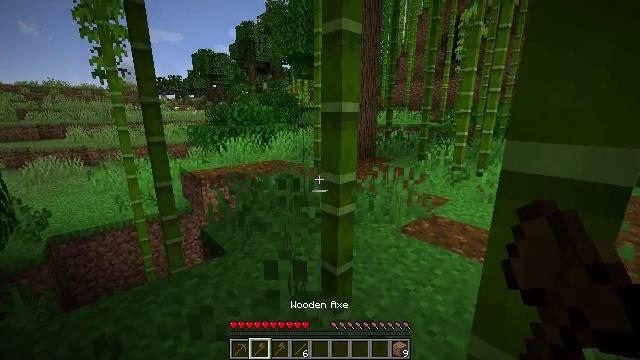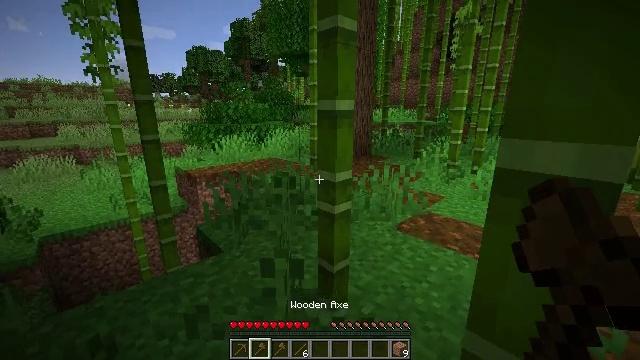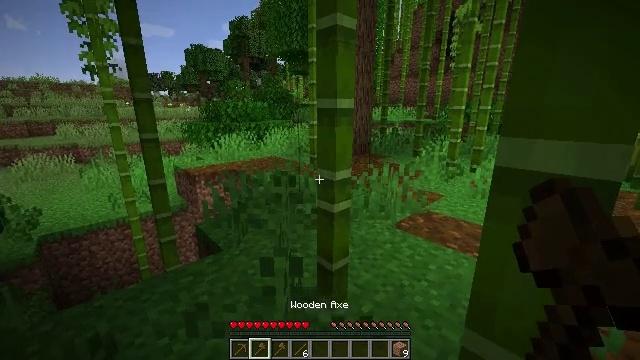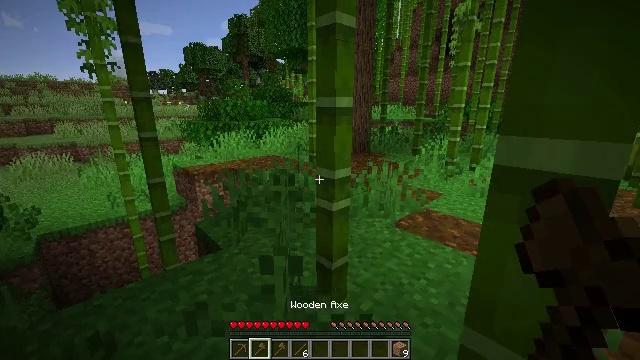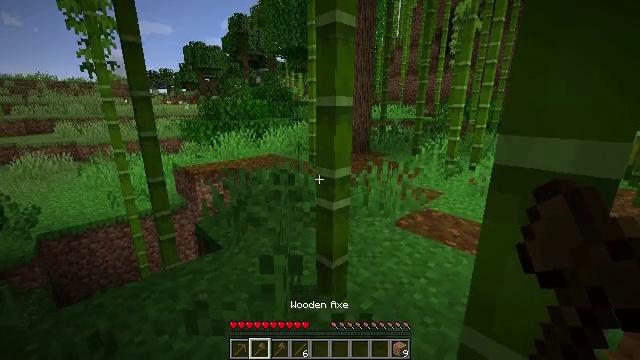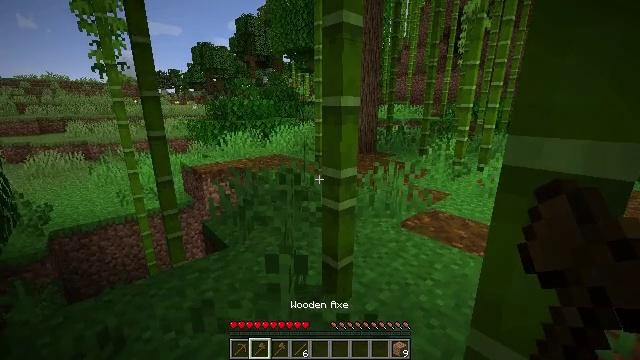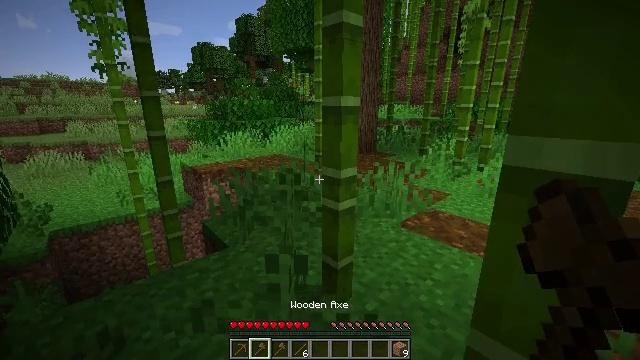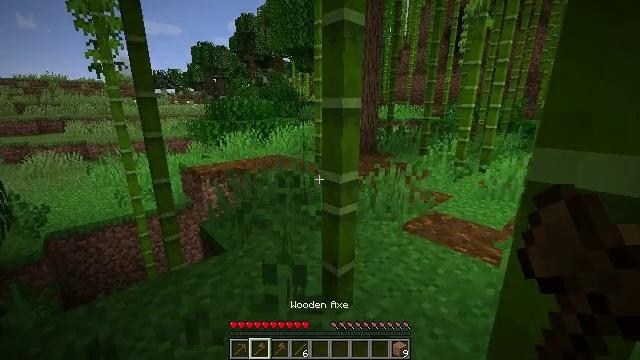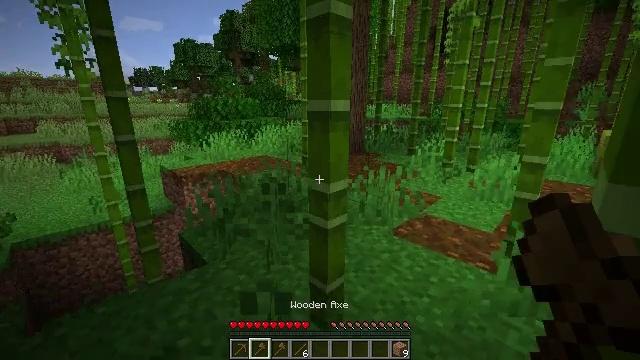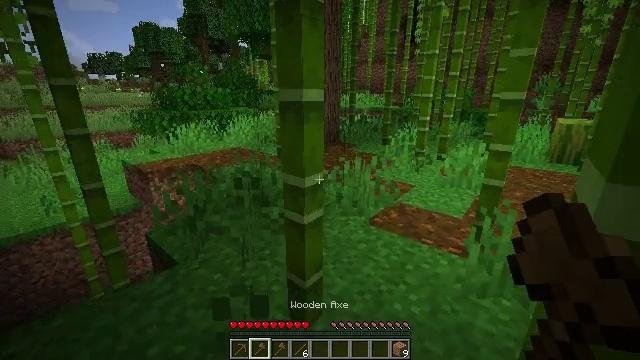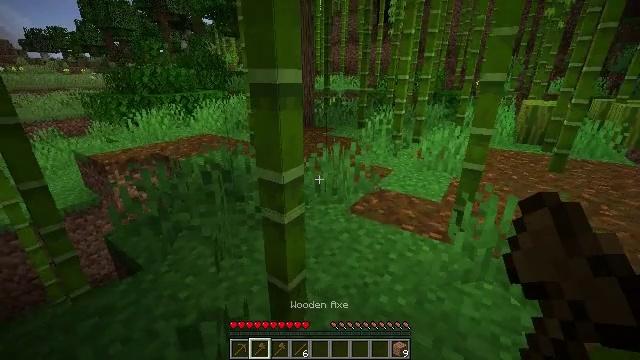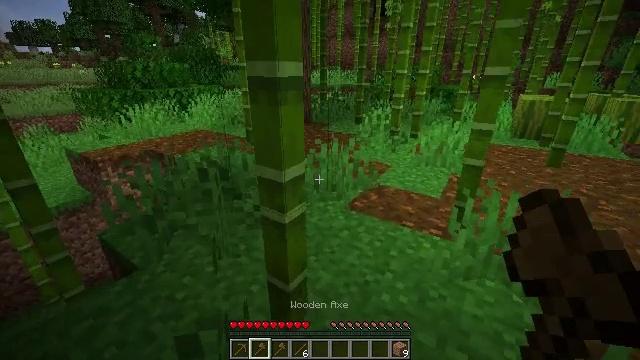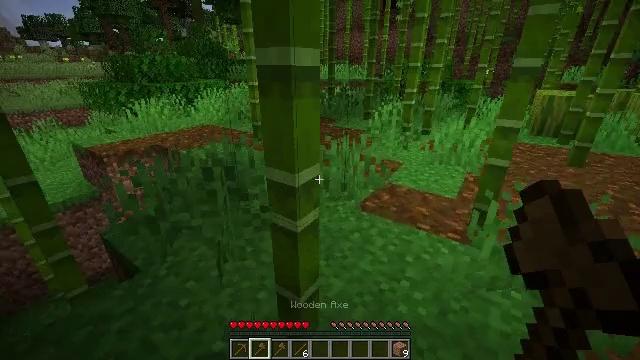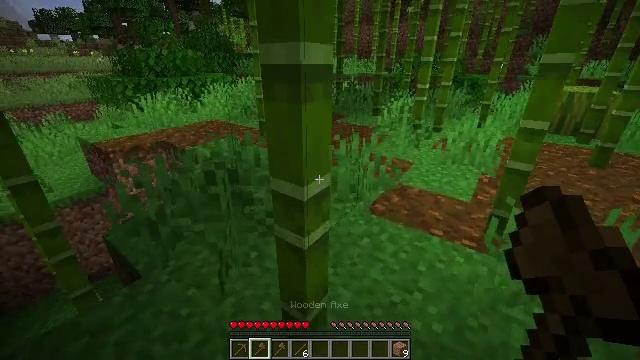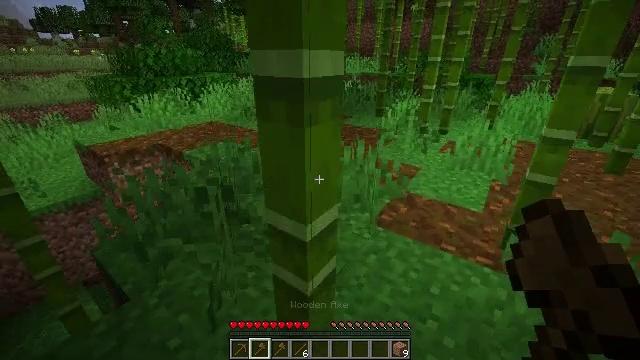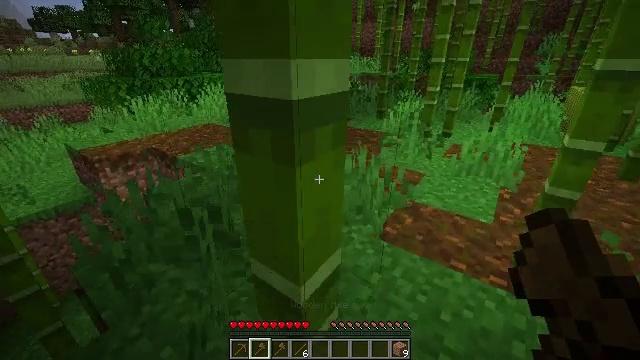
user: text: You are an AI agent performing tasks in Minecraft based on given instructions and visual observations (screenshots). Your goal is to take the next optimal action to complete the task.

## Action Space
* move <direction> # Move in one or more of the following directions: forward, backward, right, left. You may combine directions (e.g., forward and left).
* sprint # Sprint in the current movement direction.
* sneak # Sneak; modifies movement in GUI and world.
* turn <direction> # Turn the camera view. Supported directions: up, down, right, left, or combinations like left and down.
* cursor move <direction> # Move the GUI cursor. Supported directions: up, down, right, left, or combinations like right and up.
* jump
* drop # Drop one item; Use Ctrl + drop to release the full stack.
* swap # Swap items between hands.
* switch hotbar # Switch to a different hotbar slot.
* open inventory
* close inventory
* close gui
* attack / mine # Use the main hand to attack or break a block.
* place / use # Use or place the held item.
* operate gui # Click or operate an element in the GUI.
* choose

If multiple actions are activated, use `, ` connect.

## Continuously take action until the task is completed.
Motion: motion action
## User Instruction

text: Collect bamboo for crafting.
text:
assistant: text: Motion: no_op
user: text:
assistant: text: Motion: no_op
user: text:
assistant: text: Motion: no_op
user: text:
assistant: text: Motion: no_op
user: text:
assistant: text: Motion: turn left
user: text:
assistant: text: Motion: no_op
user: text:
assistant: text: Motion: move forward
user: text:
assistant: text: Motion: move forward, turn right
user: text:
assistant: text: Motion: move forward, turn right and down
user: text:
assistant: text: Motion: move forward, turn right and down
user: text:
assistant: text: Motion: move forward, turn down
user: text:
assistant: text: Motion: move forward, turn left and down
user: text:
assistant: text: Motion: move forward, turn left and down
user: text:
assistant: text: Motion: move forward
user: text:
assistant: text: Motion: move forward
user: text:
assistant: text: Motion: move forward
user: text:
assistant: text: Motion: move forward
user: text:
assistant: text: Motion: move forward
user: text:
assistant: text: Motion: move forward
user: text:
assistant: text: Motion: move forward, turn right and up
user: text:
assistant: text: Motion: move forward, turn right and up
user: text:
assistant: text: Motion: move forward, turn right
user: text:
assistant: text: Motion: move forward, turn left
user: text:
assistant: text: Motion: move forward, turn left
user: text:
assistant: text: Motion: move forward, turn left
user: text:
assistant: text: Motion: move forward, turn left
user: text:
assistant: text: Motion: move forward, turn left
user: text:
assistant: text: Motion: move forward, turn left and down
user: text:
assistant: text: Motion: move forward, turn left and down
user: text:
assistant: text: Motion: turn left